Question: Recently I've been doing some study on the topic Road Recognition. There is a problem that if you have illuminant variant images, the recognition results will not be satisfactory if you just use the normal segmentation approach. Here, shadow removal will improve the results a lot, but for the image, part of which is taken under strong lighting condition, the part of the road will be hard to recognize, like in this picture in the :

Could someone please suggest some approaches of solving this problem?
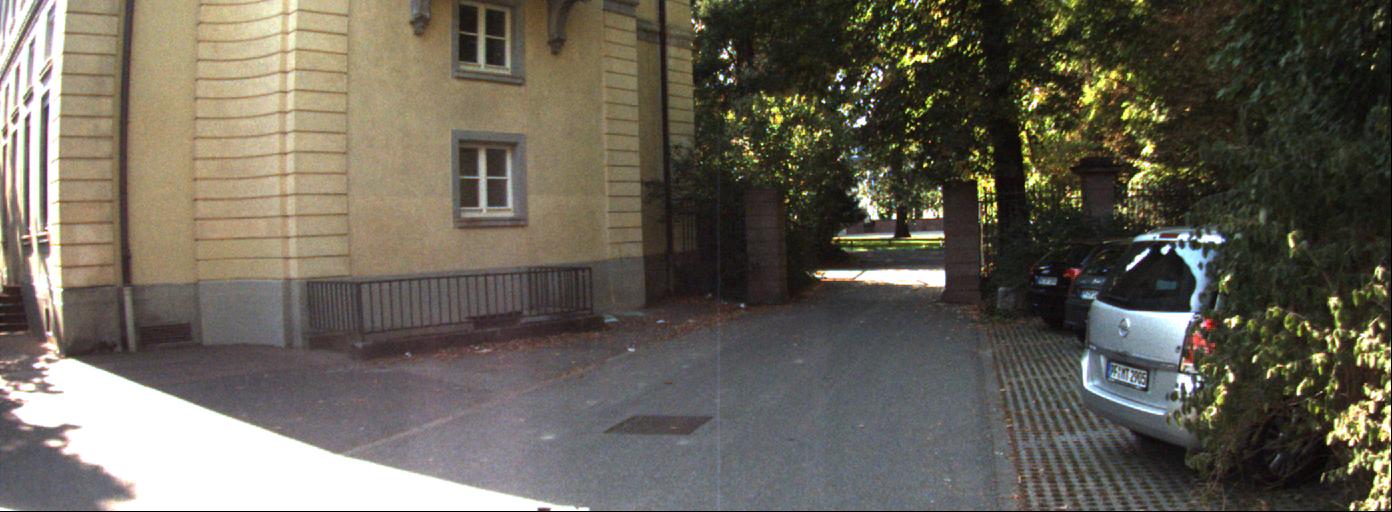
Answer: when an image is too bright (or too dark) you could try contrast enhancement.
looking at your example image it looks like the features are completely washed out and contrast enhancement will not help detect the white line marking the edge of the road. another alternative might be to find this line using a line detector, and then to simply extend it to the bottom of the image. We just assume that the line continues the same path.
If you are doing a road recognition I'm guessing you have (or will) implement a method for lane tracking even over dotted lines in the road. The same logic you used for the dotted line case could be applied to this image. The bright area would be seen as a dotted line, but your algorithm should still know its the same lane